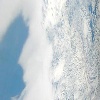
Label: cloud